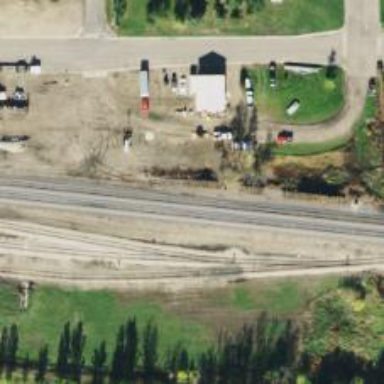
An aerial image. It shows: Railway siding for service.